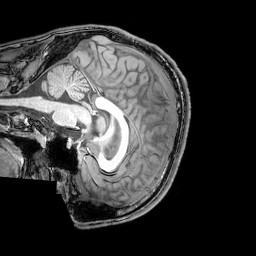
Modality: T1w
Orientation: sagittal
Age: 21
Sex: male
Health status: healthy
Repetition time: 0.081 s
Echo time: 0.037 s